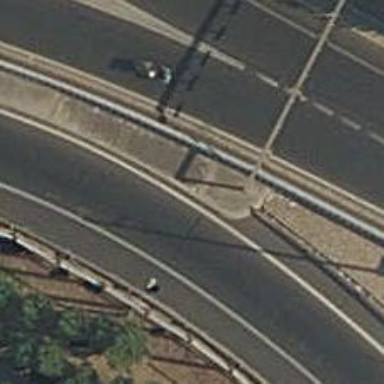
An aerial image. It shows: Kerb barrier.